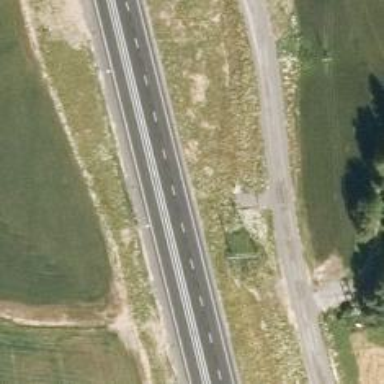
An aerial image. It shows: Asphalt road classified as trunk highway.